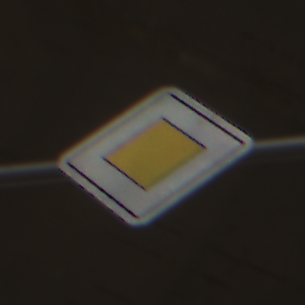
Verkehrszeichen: Vorfahrtsstrasse
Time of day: SunriseSunset
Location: Roofed (Suburban)
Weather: Clear
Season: NotSpecified
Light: Natural